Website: apple-inc
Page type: cart
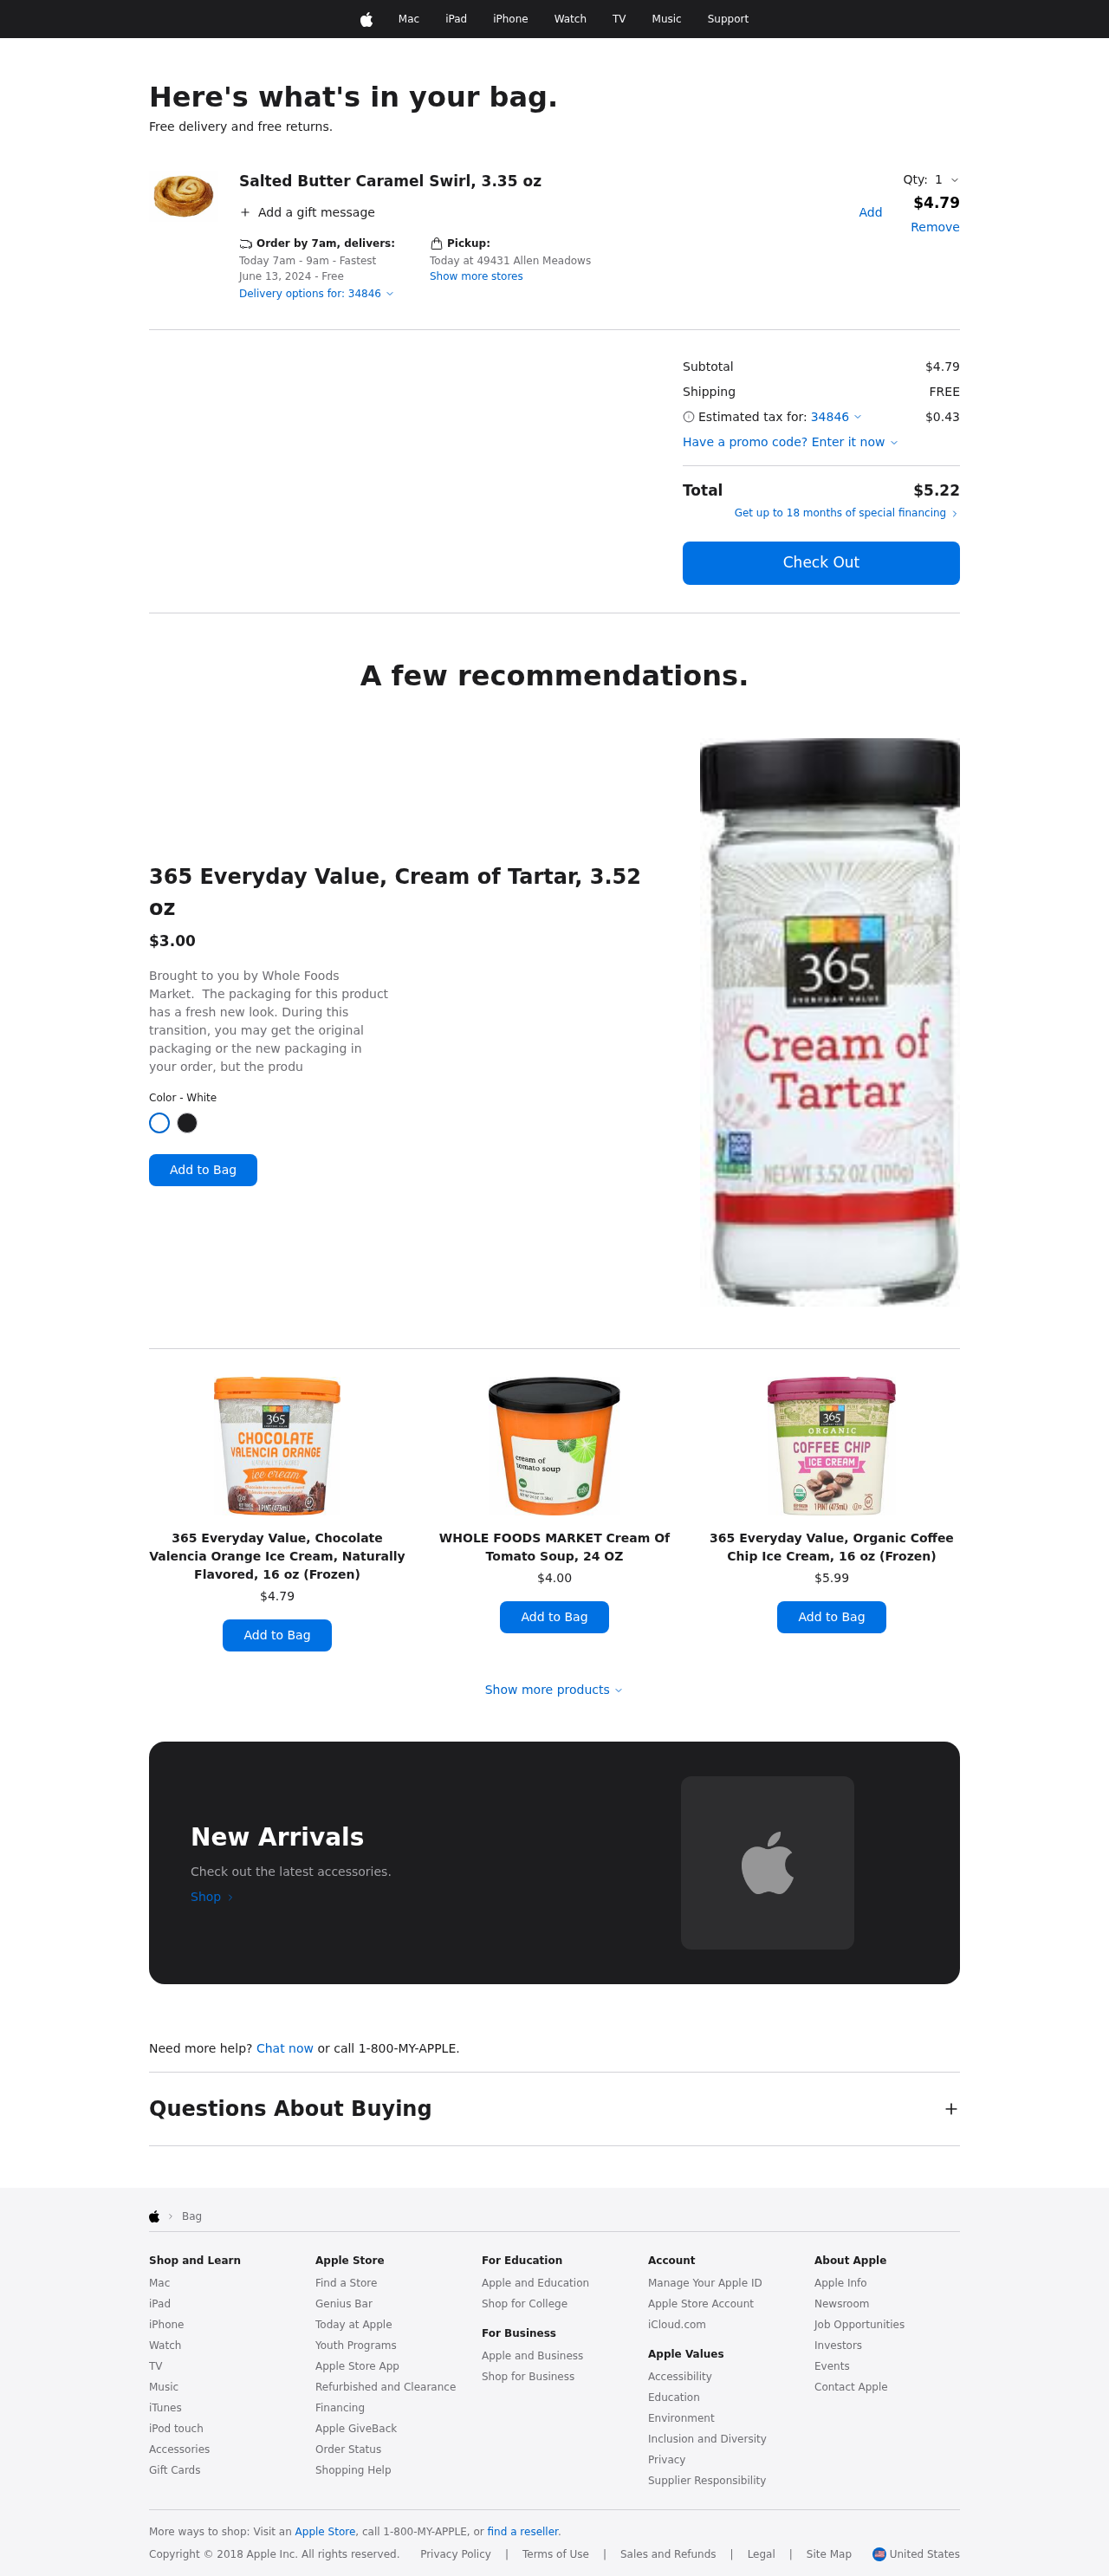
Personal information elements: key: PII_LOCATION1_STREET
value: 49431 Allen Meadows
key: PII_POSTCODE
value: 34846
Product elements: key: PRODUCT1_NAME
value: Salted Butter Caramel Swirl, 3.35 oz
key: PRODUCT1_PRICE
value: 4.79
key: PRODUCT1_QUANTITY
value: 1
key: PRODUCT2_DESC
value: Brought to you by Whole Foods Market.  The packaging for this product has a fresh new look. During this transition, you may get the original packaging or the new packaging in your order, but the produ
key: PRODUCT2_NAME
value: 365 Everyday Value, Cream of Tartar, 3.52 oz
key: PRODUCT2_PRICE
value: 3
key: PRODUCT3_NAME
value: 365 Everyday Value, Chocolate Valencia Orange Ice Cream, Naturally Flavored, 16 oz (Frozen)
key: PRODUCT3_PRICE
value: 4.79
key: PRODUCT4_NAME
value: WHOLE FOODS MARKET Cream Of Tomato Soup, 24 OZ
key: PRODUCT4_PRICE
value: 4
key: PRODUCT5_NAME
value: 365 Everyday Value, Organic Coffee Chip Ice Cream, 16 oz (Frozen)
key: PRODUCT5_PRICE
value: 5.99
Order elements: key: ORDER_SHIPPING_DATE
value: Today 7am - 9am
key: ORDER_DELIVERY_DATE
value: June 13, 2024
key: ORDER_SUBTOTAL
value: $4.79
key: ORDER_SHIPPING_COST
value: FREE
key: ORDER_TAX
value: $0.43
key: ORDER_TOTAL
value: $5.22